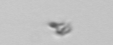
Label: detritus